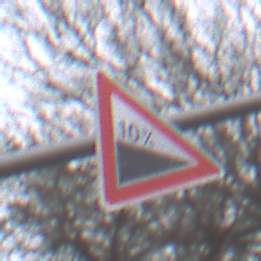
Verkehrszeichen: Gefaelle10
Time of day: MorningAfternoon
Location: Outdoor (Suburban)
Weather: Overcast
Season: NotSpecified
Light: Natural